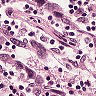
Metastatic tissue present: yes